Interaction volume radius: 10 \u00c5
Interaction volume height: 15 \u00c5
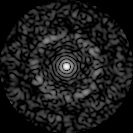
Disorder parameter: 0.8379